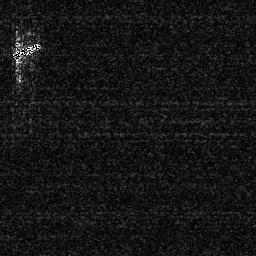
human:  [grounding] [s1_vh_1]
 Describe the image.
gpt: In the satellite image, there is  <ref>1 medium ship </ref> <box>[[3, 15, 16, 23, 0]]</box> located at top left.